Question: I am now using OOP to create my wordpress plugin, however i am having a problem with the Settings API,i think the third parameter (the callback function) should ECHO/PRINT a returned value from the defined function, and not make the function Echo the input, look at this for more informations :
and this is the code snippet you need to look at :
'''
public function another_function(){
add_settings_field('test', 'test', $this->get_input('test', 'test', 'text'), 'test_settings', 'test_settings');
}
public function get_input($id, $name, $type, $size=40, $droparray = NULL){
$options = get_option('brutal_settings_group');
switch ($type) {
case 'text':
echo '<input id="'. $id .'" name="test['. $name .']" size="'. $size .'" type="text" value="'. $options[$name] .'" />';
break;
}
}
'''
because of the echo in the get_input function, the fields get printed above everything in every page, but if the wordpress function add_settings_field printed a returned value and not counted on a function to print it for it self, it would've worked,so how to out come this ?
Hope i got my idea clear, Best Regards
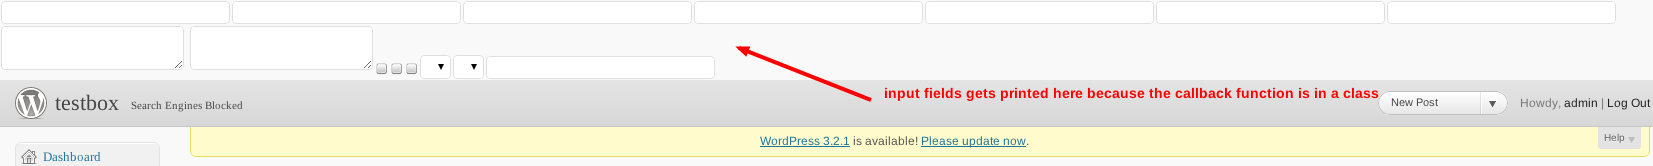
Answer: <URL>'.
You can't pass arguments to directly to the method when doing this, but I think if you pass an array of values as the sixth argument to your 'add_settings_field' call Wordpress will in turn pass this array to your callback when it's called. So, your 'add_settings_field' call would look something like this:
'''
add_settings_field(
'test',
'test',
array($this, 'get_input'),
'test_settings',
'test_settings',
array(
'id' => 'test',
'name' => 'test',
'type' => 'text'
)
);
'''
You'd then need to modify your callback function to extract the values from the array, something like the below.
'''
public function get_input($args) {
$size = 40;
$droparray = NULL;
extract($args);
...
'''